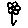
Label: flower